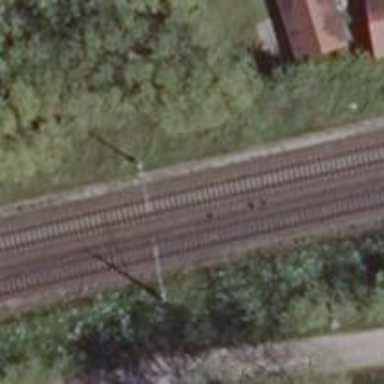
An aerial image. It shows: Milestone along the railway with catenary mast.